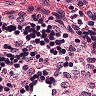
Metastatic tissue present: no